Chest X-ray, AP view. Patient: 22 years old, sex F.
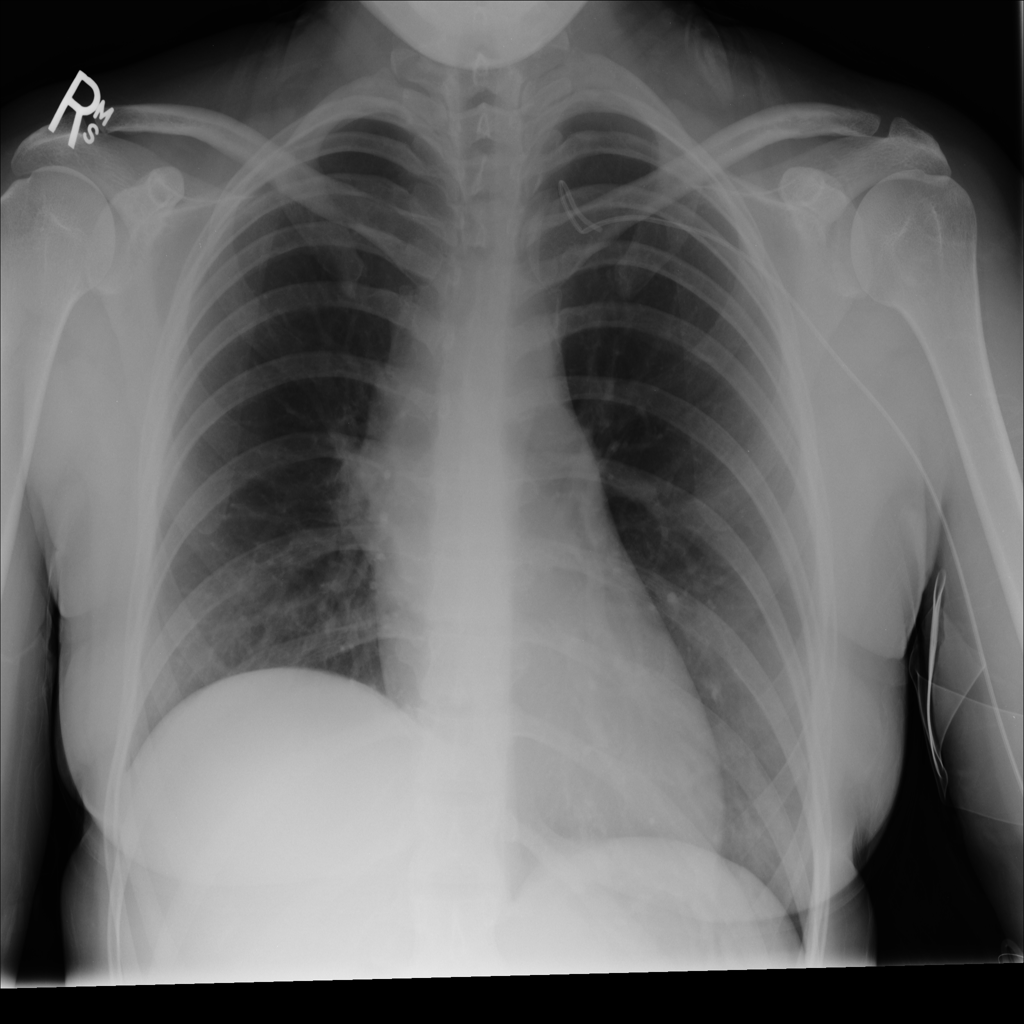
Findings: No Finding